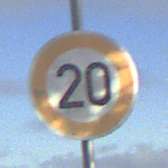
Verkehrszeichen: Geschwindigkeit20
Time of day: SunriseSunset
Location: Outdoor (Nature)
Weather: PartlyCloudy
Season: NotSpecified
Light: Natural